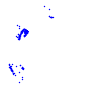
Particle: kaon